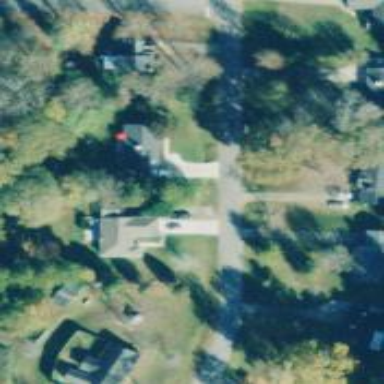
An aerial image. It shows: Simple house.